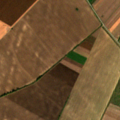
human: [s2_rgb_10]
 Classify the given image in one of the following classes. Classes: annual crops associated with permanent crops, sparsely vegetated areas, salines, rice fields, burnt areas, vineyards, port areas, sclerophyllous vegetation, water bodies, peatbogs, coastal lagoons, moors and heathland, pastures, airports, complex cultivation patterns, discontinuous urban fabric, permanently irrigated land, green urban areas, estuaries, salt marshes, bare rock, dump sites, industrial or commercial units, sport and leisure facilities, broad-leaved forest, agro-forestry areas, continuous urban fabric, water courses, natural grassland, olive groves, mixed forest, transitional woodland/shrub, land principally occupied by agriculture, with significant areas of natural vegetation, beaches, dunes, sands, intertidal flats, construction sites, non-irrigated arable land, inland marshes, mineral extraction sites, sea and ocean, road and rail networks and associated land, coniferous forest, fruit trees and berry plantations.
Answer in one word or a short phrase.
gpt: non-irrigated arable land